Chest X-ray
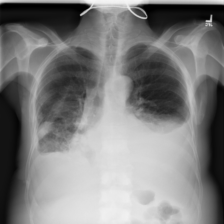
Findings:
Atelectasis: negative
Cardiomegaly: negative
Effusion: positive
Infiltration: negative
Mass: negative
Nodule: negative
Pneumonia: negative
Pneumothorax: negative
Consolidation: negative
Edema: negative
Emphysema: negative
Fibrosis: negative
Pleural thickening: negative
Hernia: negative